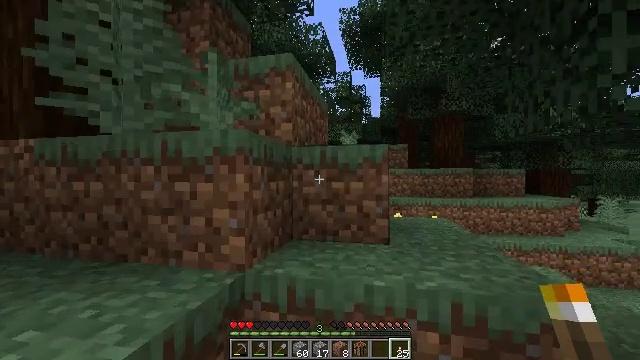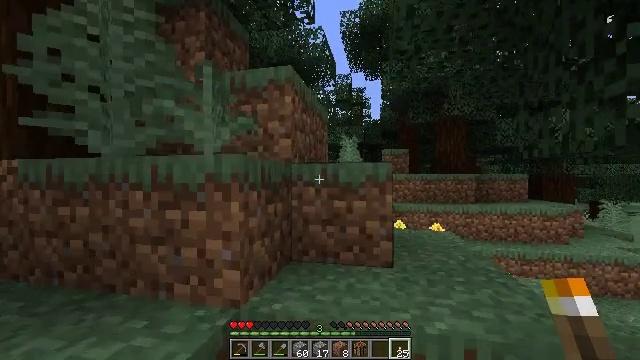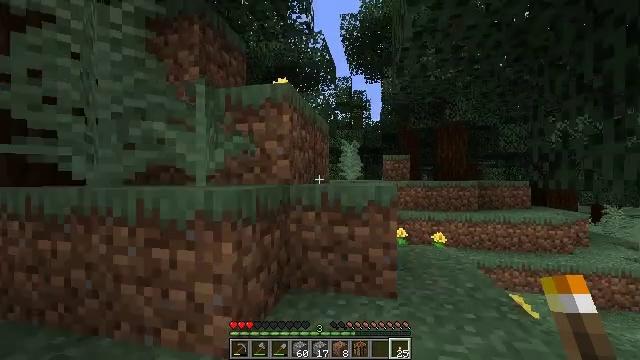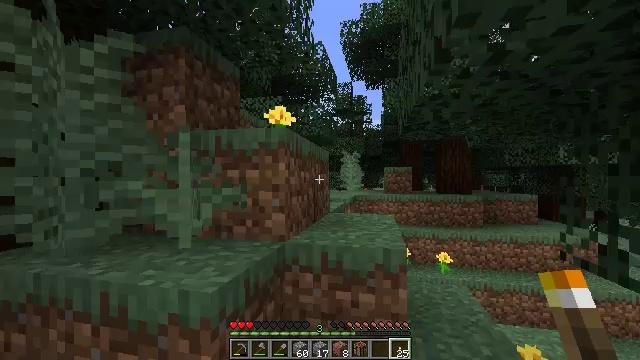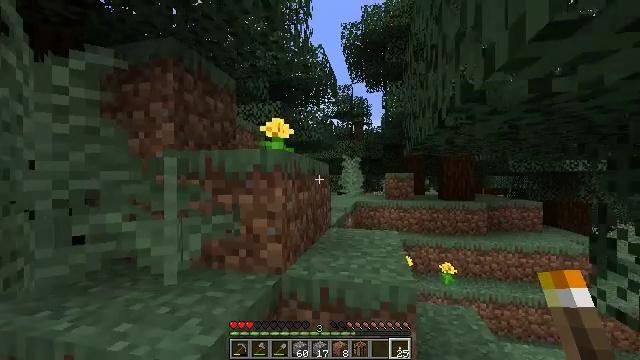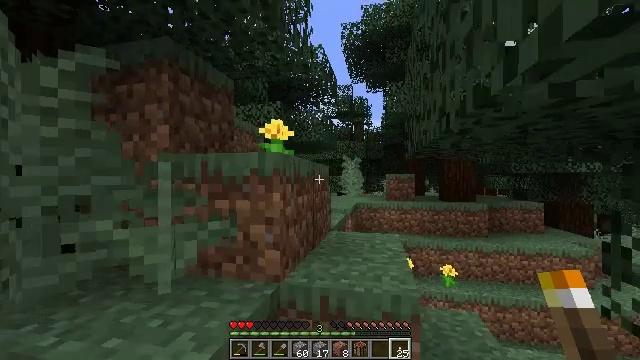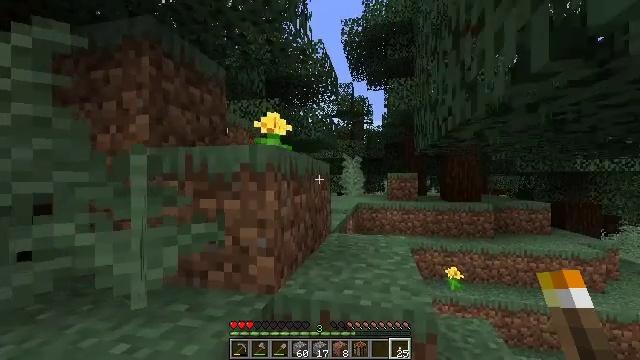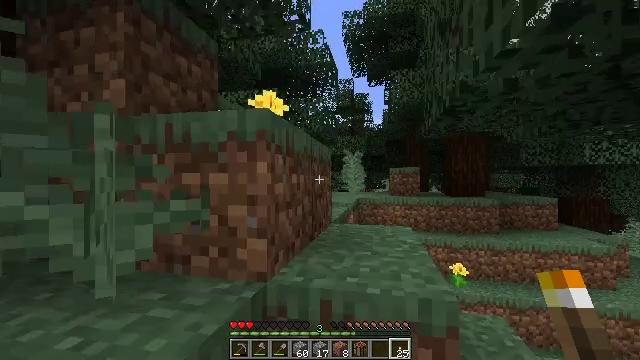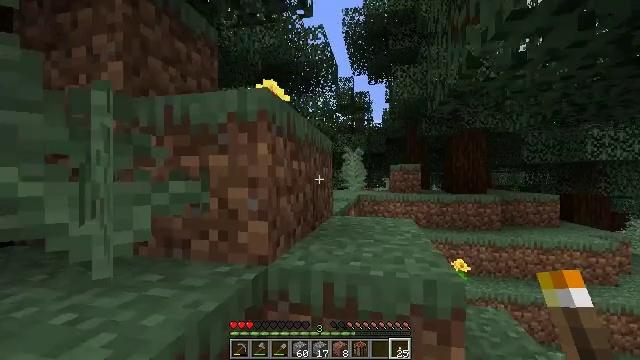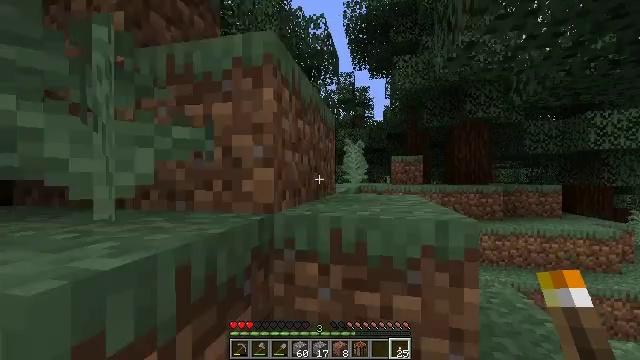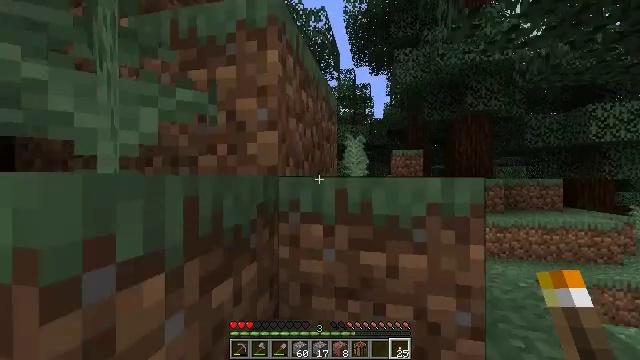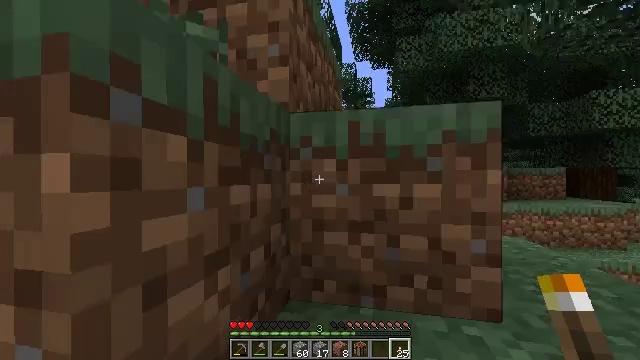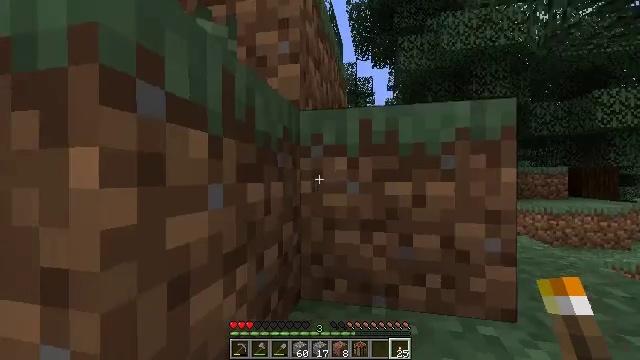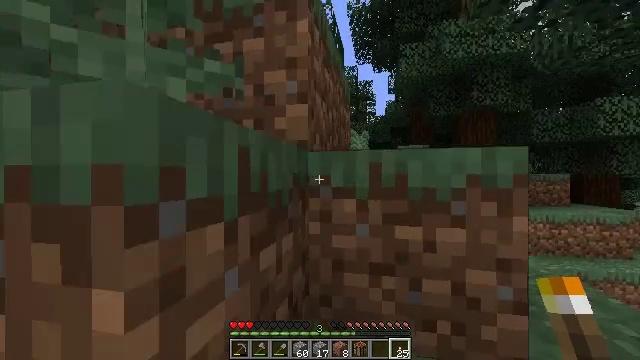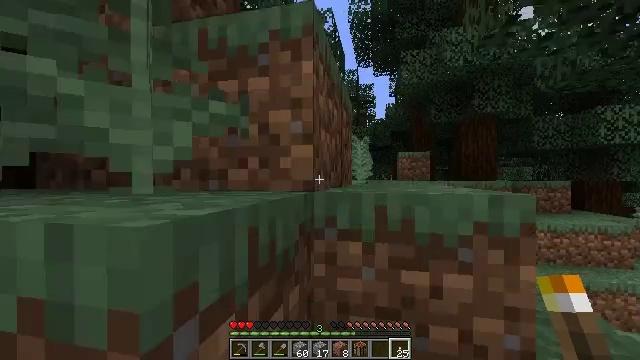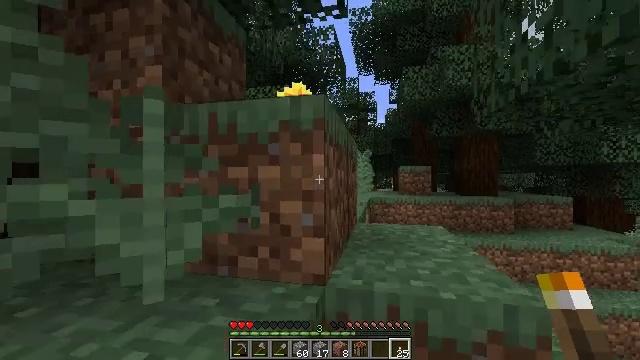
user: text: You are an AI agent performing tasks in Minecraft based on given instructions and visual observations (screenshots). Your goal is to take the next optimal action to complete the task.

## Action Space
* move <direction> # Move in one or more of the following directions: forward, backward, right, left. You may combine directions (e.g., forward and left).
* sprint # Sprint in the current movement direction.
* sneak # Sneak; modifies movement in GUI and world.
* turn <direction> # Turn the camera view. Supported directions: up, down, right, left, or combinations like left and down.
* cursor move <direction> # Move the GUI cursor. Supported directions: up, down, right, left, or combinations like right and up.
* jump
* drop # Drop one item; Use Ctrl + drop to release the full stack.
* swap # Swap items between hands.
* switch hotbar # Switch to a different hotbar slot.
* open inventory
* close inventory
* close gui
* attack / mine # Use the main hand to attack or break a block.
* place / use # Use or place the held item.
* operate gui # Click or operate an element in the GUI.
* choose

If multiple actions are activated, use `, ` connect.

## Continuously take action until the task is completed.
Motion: motion action
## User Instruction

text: Kill the salmon.
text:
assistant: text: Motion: move forward, jump
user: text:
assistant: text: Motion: move forward, jump
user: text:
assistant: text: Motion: move forward, jump
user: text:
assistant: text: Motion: move forward
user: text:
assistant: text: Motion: move forward
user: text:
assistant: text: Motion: move forward, jump
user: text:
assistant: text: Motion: move forward, jump
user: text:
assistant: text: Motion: move forward, jump
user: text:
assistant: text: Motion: move forward, jump
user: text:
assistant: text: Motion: move forward
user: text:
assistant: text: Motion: move forward
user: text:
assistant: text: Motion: move forward
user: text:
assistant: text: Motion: move forward, jump
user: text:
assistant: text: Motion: move forward, jump
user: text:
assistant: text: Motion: move forward, jump
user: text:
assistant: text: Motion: move forward, jump
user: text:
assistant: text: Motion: move forward
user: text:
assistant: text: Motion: move forward
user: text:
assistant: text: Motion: move forward, jump
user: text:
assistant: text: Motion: move forward, turn right, jump
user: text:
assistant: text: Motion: move forward, turn right, jump
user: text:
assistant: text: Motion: move forward, jump
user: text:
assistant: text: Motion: move forward
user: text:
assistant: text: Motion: move forward, turn right
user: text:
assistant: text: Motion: move forward, turn right, jump
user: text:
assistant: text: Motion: move forward, turn right, jump
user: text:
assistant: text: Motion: move forward, turn right, jump
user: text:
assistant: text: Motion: move forward, turn right, jump
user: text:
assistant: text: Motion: move forward, turn right
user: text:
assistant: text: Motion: move forward, turn right